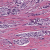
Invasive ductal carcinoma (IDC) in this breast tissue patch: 1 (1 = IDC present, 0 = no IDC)